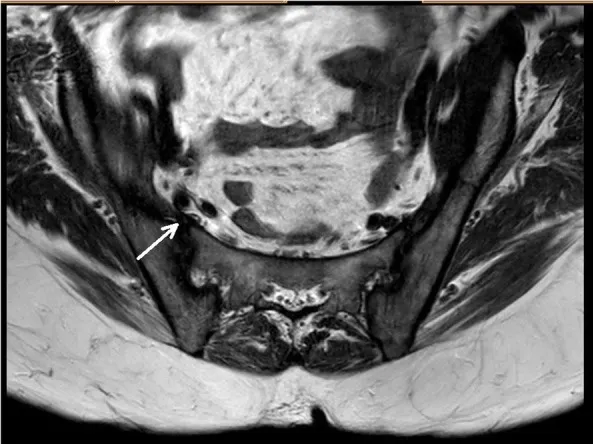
Coronal view of MRI sacroiliac joints: (following completion of intensive phase treatment) There is reduction of oedema over right internal iliacus muscle, iliac bone and sacrum with normal right sacroiliac joint(white arrow).
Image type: radiology (mri)